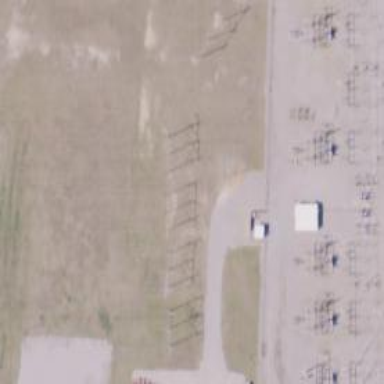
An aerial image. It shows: H-frame designed tower for power lines.